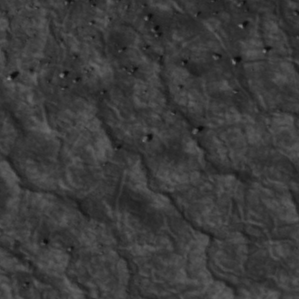
Label: non_frost